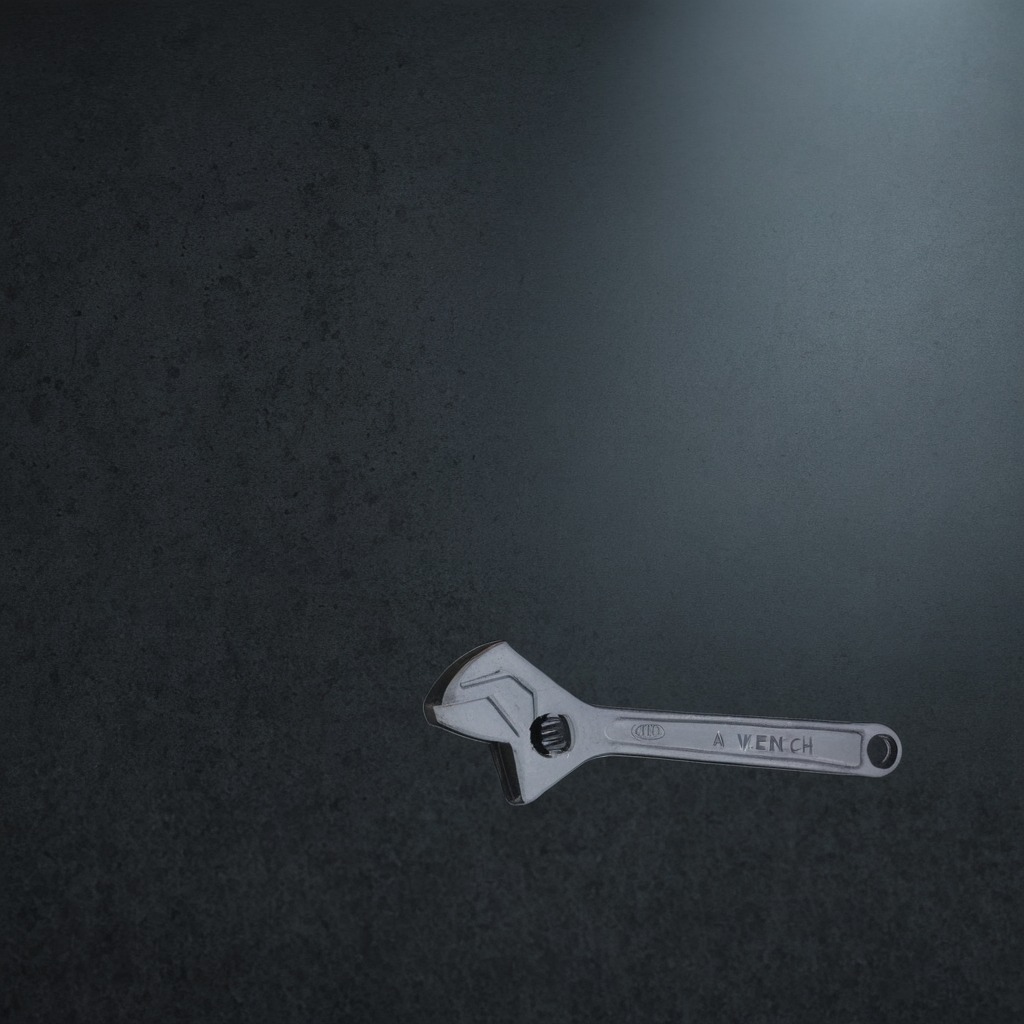
A wrench lies on a clean granite table inside a workshop at night dim ambient light soft shadows worn but